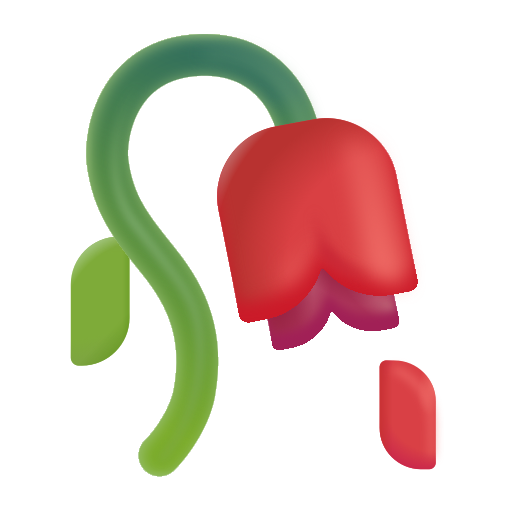
wilted flower color